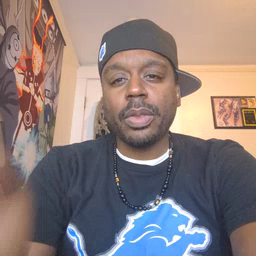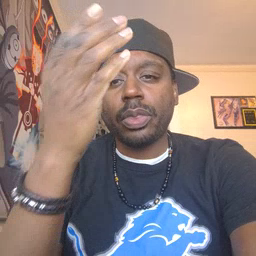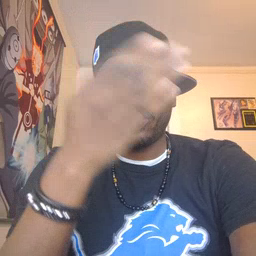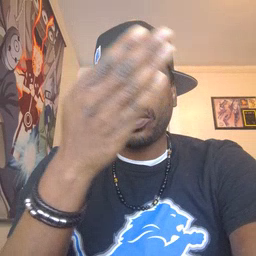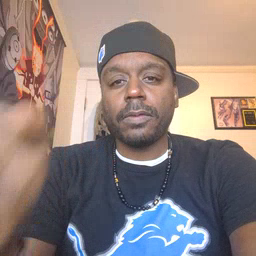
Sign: there